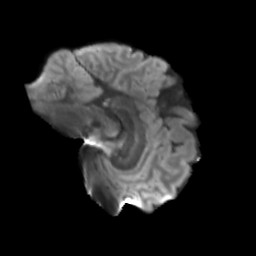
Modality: T2w
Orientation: sagittal
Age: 37
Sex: male
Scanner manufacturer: siemens
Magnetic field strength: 3 T
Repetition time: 3.23 s
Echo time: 0.0892 s